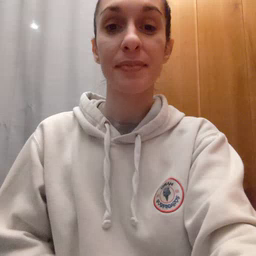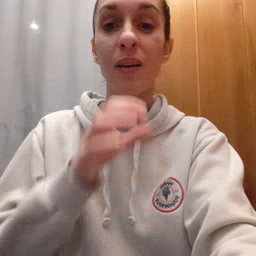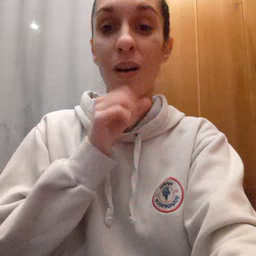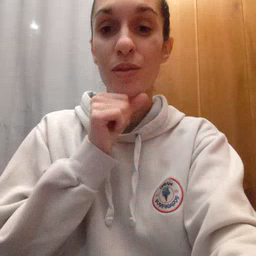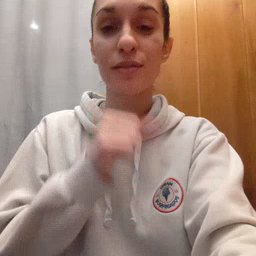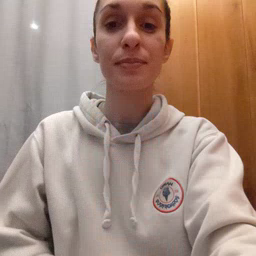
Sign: orange